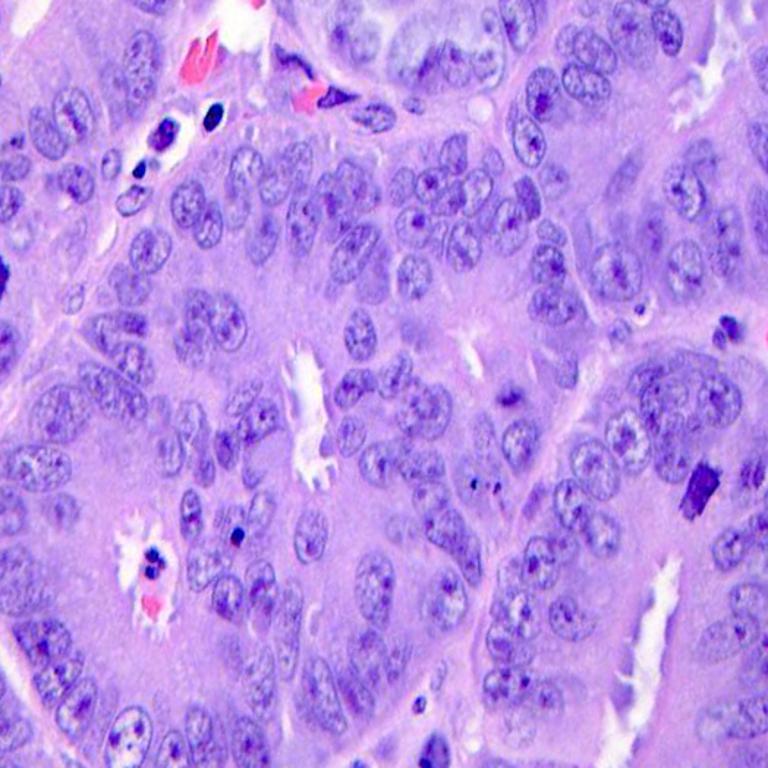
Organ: colon
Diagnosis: adenocarcinomas